Field crop: tomato
Growth stage: 1
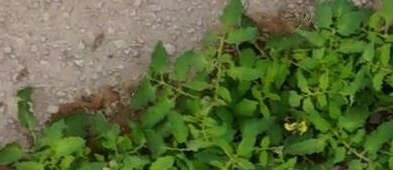
Species: tomato